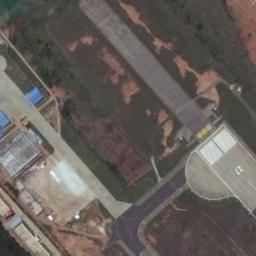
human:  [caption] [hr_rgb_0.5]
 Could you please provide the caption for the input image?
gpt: The runway is on the grass next to some houses and trees .

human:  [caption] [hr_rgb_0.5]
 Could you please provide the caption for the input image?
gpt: There is a green lawn next to the runway  A concrete field is connected to one side of the runway  There are many buildings in the open space .

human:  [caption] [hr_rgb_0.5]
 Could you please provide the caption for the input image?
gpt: Several buildings are beside the runway .

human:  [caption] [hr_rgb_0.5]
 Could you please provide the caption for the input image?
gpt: The runway goes through the lawn and some buildings are next to the runway .

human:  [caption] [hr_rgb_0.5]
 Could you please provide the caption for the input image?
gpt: There are some buildings and green lawns beside the runway .